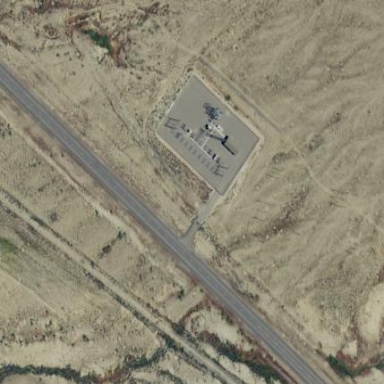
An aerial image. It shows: Outdoor distribution substation.